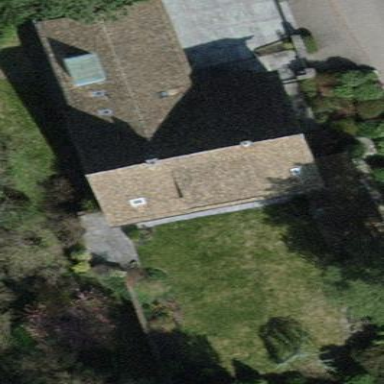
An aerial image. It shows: Detached building with gabled roof.